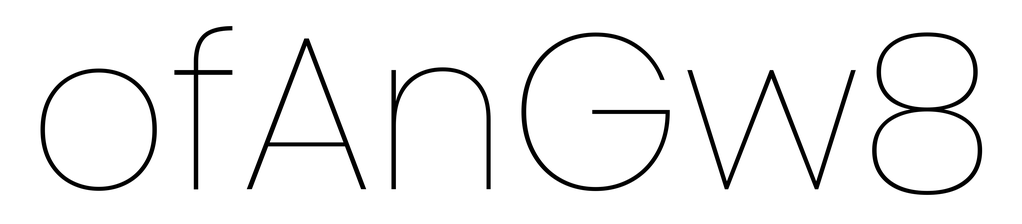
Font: Poppins-Thin